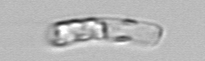
Label: Guinardia_striata